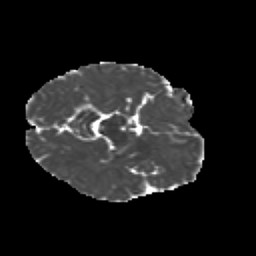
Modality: MD
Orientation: axial
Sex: male
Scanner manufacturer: siemens
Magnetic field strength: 3 T
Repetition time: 5 s
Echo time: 0.071 s